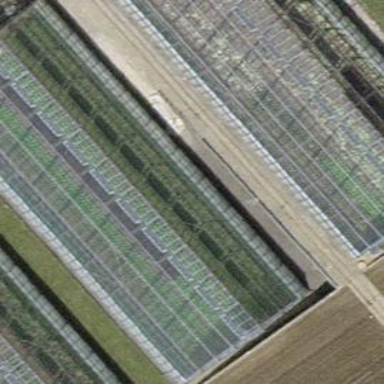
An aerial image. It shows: Area dedicated to greenhouse horticulture.